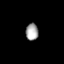
Tissue: prostate
Cell type: T cells
Senescence score: 0.7176
Nuclear area (px): 203
Mean DAPI intensity: 168.074